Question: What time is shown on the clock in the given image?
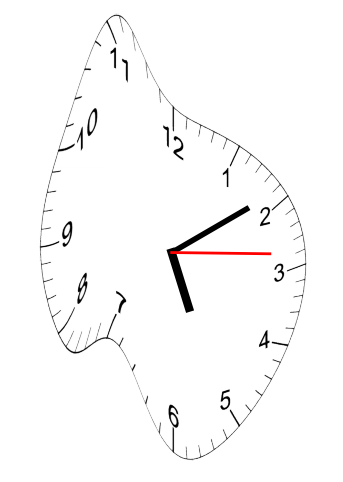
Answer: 05:09:14